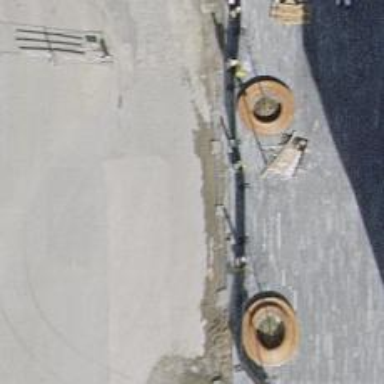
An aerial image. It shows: Surveillance system is in place.